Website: walmart
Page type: cart
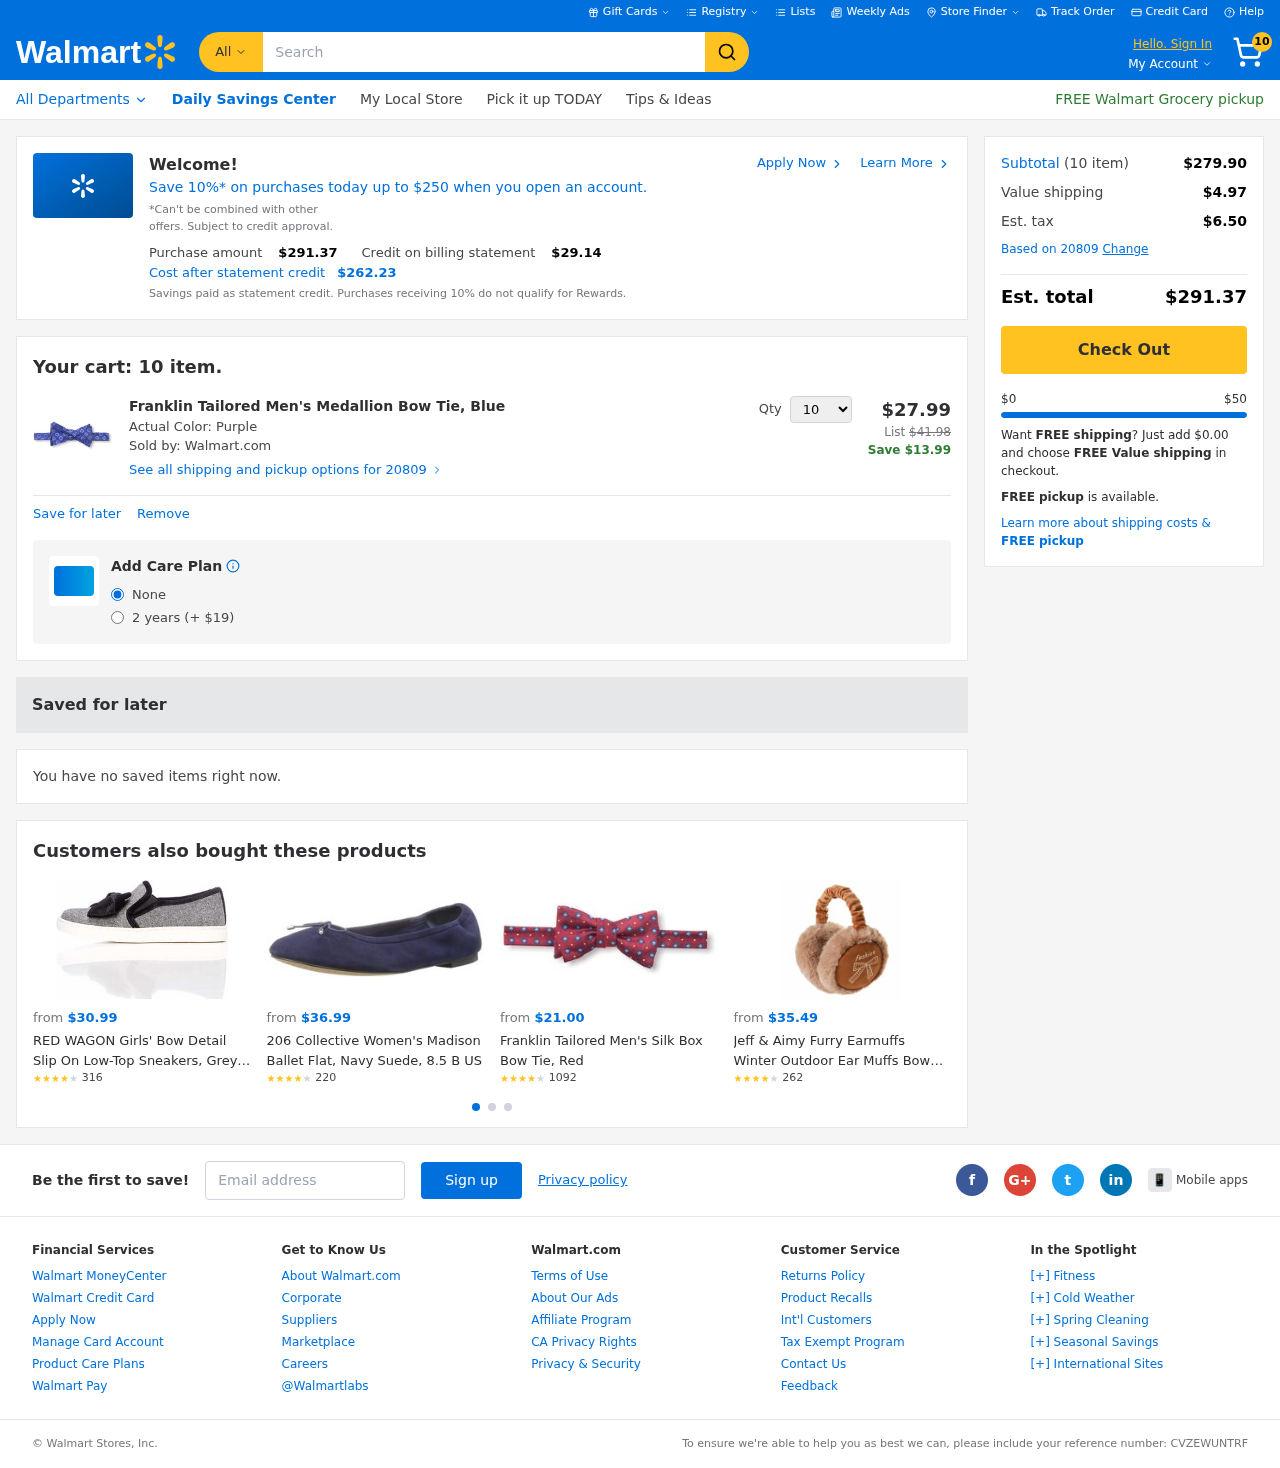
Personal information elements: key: PII_EMAIL
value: lisa.morris@gmail.com
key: PII_POSTCODE
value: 20809
Product elements: key: PRODUCT1_NAME
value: Franklin Tailored Men's Medallion Bow Tie, Blue
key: PRODUCT1_PRICE
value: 27.99
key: PRODUCT1_QUANTITY
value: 10
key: PRODUCT2_NAME
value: RED WAGON Girls' Bow Detail Slip On Low-Top Sneakers, Grey, 00 Large
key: PRODUCT2_NUM_RATINGS
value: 316
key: PRODUCT2_PRICE
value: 30.99
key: PRODUCT2_RATING
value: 3.7
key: PRODUCT3_NAME
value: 206 Collective Women's Madison Ballet Flat, Navy Suede, 8.5 B US
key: PRODUCT3_NUM_RATINGS
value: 220
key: PRODUCT3_PRICE
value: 36.99
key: PRODUCT3_RATING
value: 4
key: PRODUCT4_NAME
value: Franklin Tailored Men's Silk Box Bow Tie, Red
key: PRODUCT4_NUM_RATINGS
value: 1092
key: PRODUCT4_PRICE
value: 21
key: PRODUCT4_RATING
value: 4
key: PRODUCT5_NAME
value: Jeff & Aimy Furry Earmuffs Winter Outdoor Ear Muffs Bow for Womens Warmers Brown
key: PRODUCT5_NUM_RATINGS
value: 262
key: PRODUCT5_PRICE
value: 35.49
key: PRODUCT5_RATING
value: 4.1
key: PRODUCT1_ORIGINAL_PRICE
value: $41.98
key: PRODUCT1_SAVINGS
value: Save $13.99
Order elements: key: ORDER_NUM_ITEMS
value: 10
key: ORDER_TOTAL
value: $291.37
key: PROMO_TOTAL_AFTER_CREDIT
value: $262.23
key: ORDER_SUBTOTAL
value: $279.90
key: ORDER_SHIPPING_COST
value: $4.97
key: ORDER_TAX
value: $6.50
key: FREE_SHIPPING_REMAINING
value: $0.00
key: ORDER_REFERENCE_NUMBER
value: CVZEWUNTRF
Search elements: key: HEADER_SEARCH
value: Search
Other elements: key: PROMO_CREDIT
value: $29.14